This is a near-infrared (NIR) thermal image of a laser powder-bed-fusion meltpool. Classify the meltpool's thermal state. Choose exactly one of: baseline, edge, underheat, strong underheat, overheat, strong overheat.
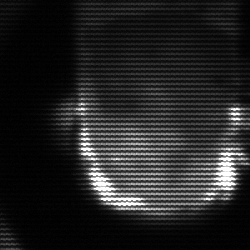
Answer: baseline